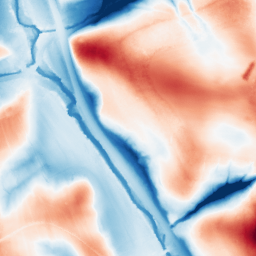
Category: edge_preserving
Decomposition family: guided
Decomposition parameters: radius: 32
eps: 0.01
Upsampling method: sinc_blackman
Upsampling parameters: scale: 4
kernel_size: 16
Upsampling scale: 4